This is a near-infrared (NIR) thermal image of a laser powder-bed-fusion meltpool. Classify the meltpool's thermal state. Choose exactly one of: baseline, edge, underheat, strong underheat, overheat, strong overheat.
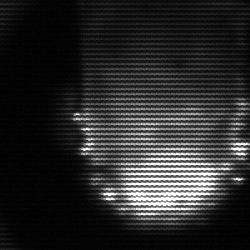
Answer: baseline